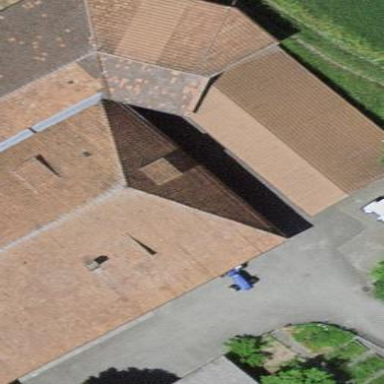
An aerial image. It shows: Farm building.